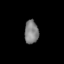
Tissue: lung
Cell type: T cells
Senescence score: 0.2144
Nuclear area (px): 322
Mean DAPI intensity: 127.581